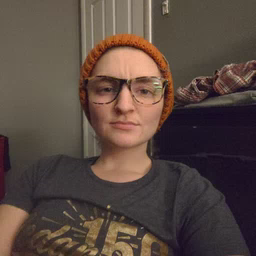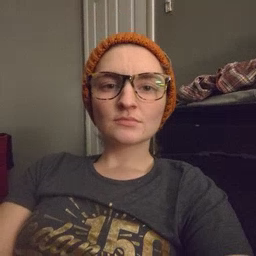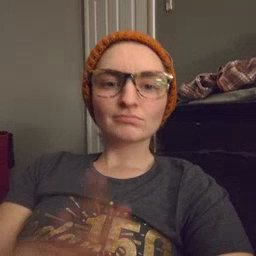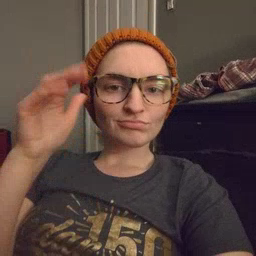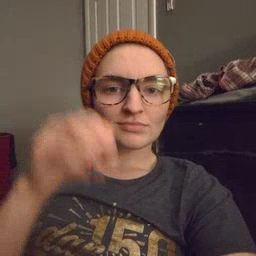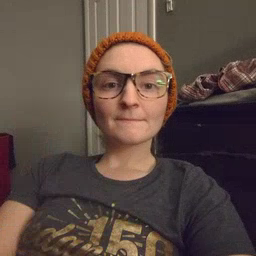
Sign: donkey